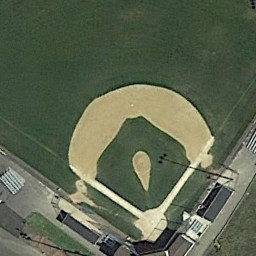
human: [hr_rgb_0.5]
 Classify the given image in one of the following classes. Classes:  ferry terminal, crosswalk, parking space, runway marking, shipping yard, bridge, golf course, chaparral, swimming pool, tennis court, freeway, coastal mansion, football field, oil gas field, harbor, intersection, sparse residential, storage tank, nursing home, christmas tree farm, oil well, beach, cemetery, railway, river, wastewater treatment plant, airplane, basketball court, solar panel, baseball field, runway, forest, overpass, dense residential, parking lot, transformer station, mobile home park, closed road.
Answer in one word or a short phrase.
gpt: baseball field